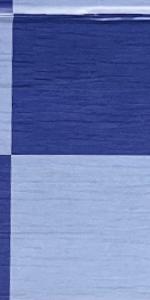
Label: Empty